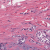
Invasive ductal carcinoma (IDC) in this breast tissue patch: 1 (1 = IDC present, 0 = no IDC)